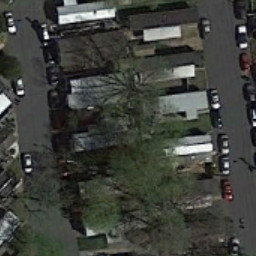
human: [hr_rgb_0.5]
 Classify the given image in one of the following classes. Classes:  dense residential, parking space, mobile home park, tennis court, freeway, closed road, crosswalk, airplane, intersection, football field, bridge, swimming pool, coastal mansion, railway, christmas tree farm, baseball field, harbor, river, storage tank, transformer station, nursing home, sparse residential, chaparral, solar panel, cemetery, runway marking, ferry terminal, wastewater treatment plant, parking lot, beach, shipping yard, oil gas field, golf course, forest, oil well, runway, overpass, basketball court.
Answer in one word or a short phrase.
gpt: mobile home park